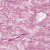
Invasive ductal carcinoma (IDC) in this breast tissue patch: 0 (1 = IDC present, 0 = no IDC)